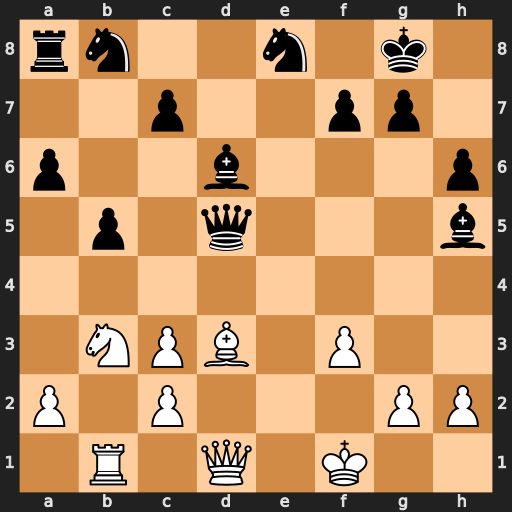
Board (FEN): rn2n1k1/2p2pp1/p2b3p/1p1q3b/8/1NPB1P2/P1P3PP/1R1Q1K2
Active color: w
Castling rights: -
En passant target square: -
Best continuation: Bh7+ Kxh7 Qxd5